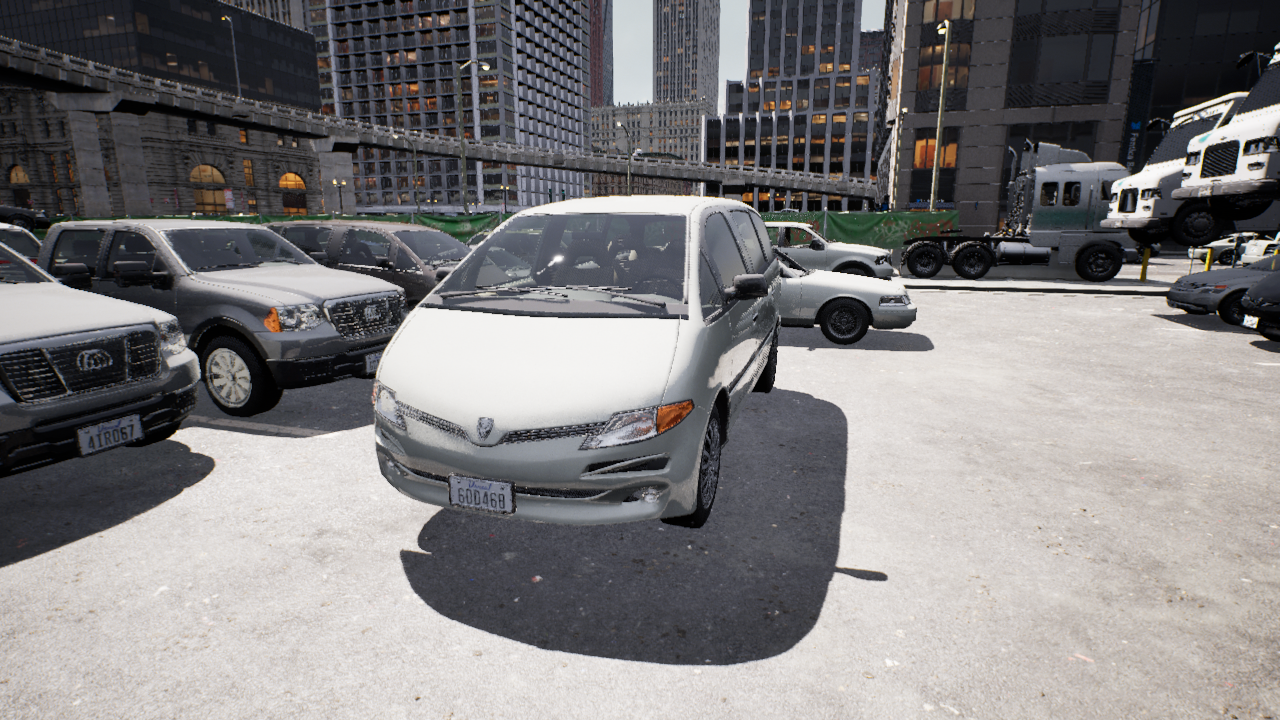
Venue: arterial
Lighting: clear day
Vehicle rig: minivan